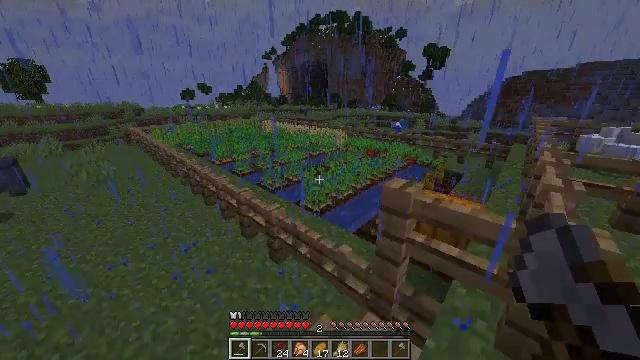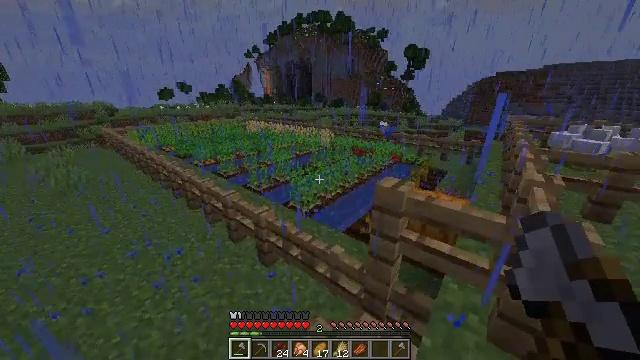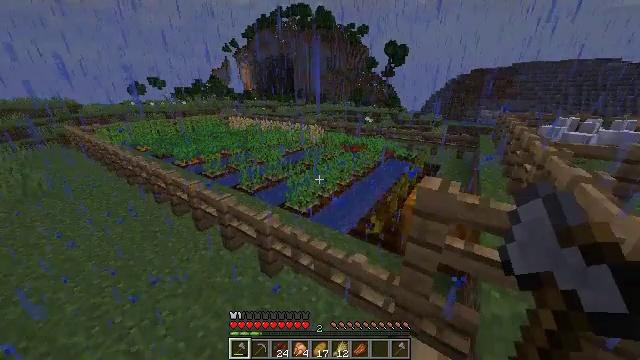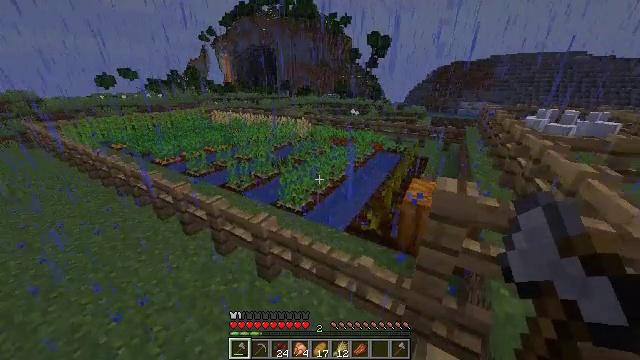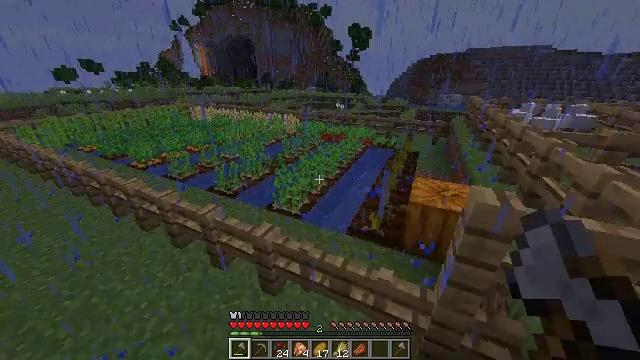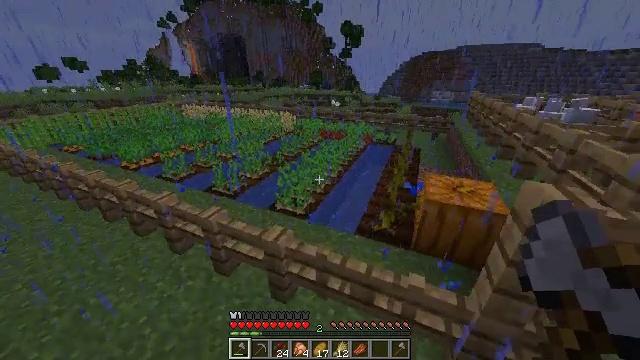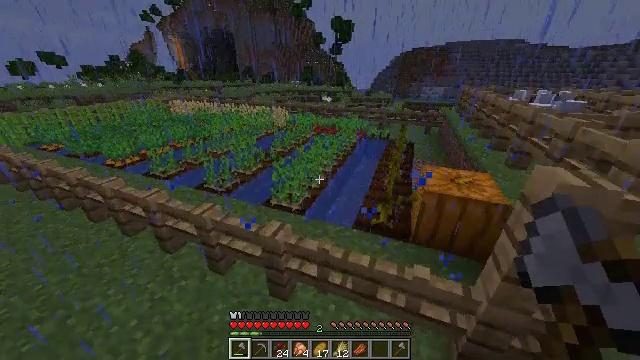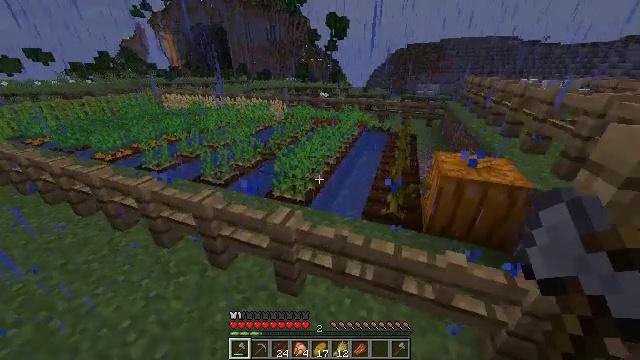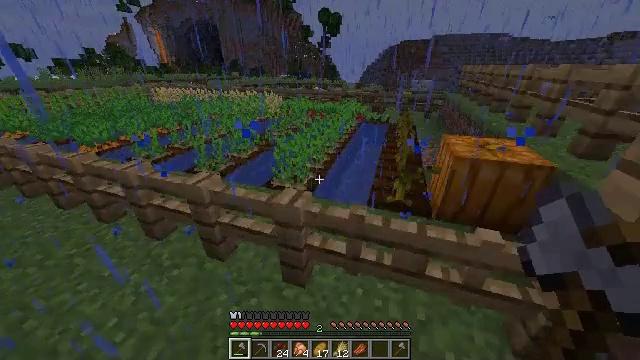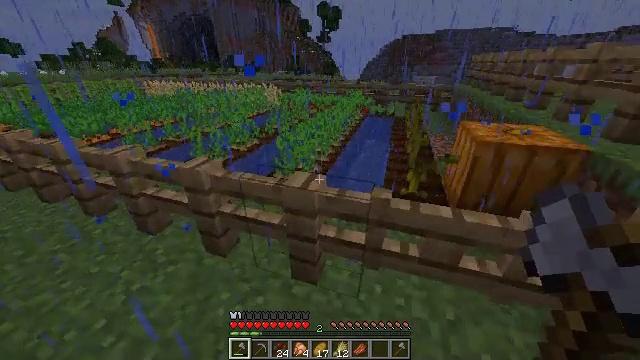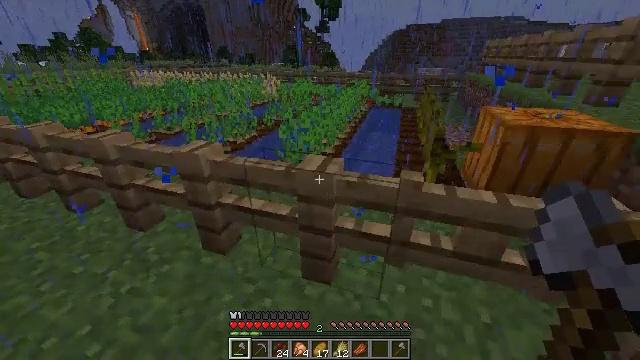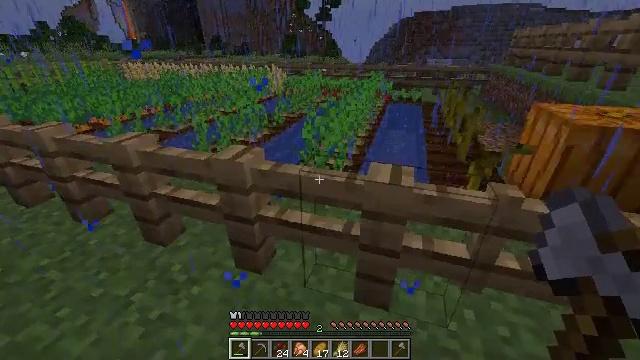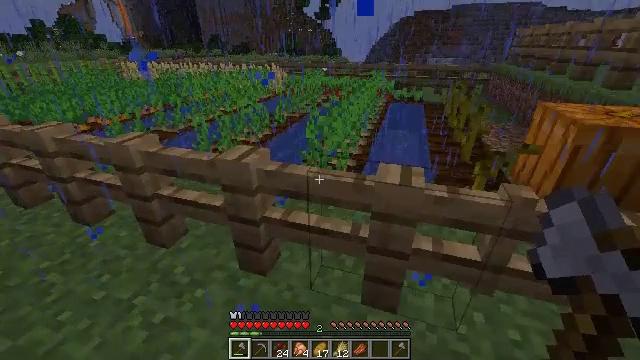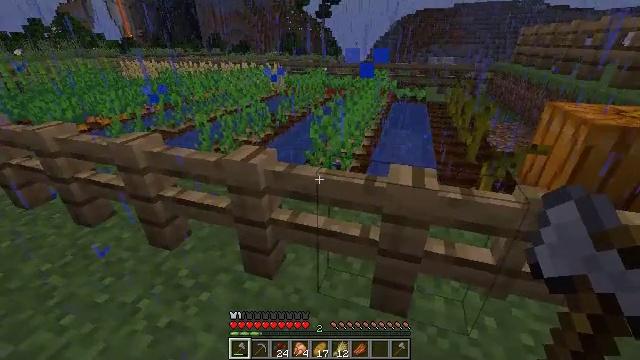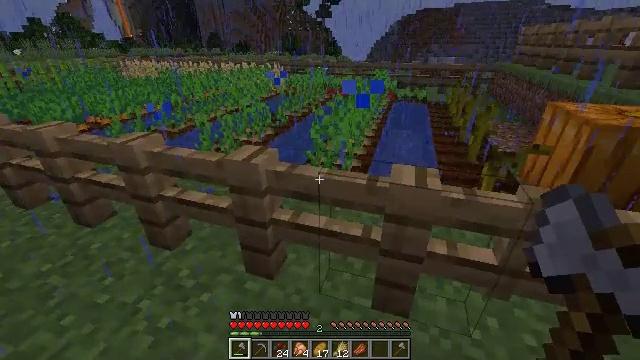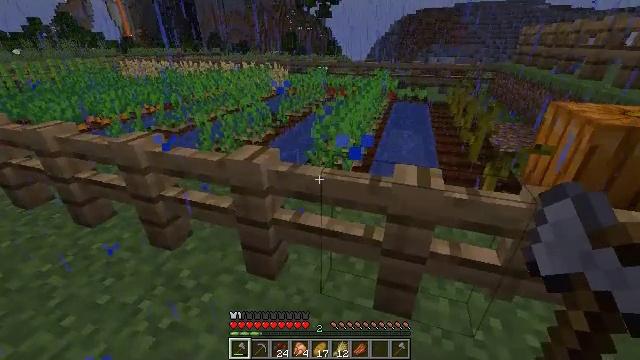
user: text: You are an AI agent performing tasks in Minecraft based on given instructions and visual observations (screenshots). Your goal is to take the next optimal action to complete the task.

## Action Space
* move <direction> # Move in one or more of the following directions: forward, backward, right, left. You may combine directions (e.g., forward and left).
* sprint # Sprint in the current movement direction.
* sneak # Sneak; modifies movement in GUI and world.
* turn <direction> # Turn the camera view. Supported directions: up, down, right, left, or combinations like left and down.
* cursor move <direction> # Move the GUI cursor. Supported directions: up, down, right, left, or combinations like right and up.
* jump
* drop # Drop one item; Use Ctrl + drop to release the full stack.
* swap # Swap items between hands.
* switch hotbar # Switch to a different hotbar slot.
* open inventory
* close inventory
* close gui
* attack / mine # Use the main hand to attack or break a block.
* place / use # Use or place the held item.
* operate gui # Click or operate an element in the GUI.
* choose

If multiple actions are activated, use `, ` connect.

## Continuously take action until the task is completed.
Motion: motion action
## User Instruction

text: Mine the attached pumpkin stem.
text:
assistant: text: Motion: move forward and move left, turn right
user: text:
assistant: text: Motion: move forward and move left, turn right and down
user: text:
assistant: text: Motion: move forward and move left, turn right and down
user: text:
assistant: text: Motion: move forward and move left, turn right and down
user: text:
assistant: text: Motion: move forward and move left, turn right
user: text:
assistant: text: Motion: move forward and move left, turn right
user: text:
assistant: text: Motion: move forward and move left, turn right
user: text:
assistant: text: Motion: move left, turn right
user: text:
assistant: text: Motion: move left
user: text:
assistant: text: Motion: move left
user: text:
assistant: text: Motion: no_op
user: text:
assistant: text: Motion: no_op
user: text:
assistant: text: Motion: no_op
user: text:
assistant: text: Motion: no_op
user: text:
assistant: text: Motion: no_op
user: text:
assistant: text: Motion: turn left
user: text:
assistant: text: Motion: turn left and down
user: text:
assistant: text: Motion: turn left
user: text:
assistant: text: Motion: turn left
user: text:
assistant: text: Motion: turn right
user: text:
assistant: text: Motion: turn right
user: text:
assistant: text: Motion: turn right
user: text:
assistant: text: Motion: turn right
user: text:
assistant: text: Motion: turn right
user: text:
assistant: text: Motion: turn right
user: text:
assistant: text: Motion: turn right
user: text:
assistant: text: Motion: turn right
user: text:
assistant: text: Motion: turn right
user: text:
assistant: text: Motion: turn right
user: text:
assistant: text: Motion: turn right